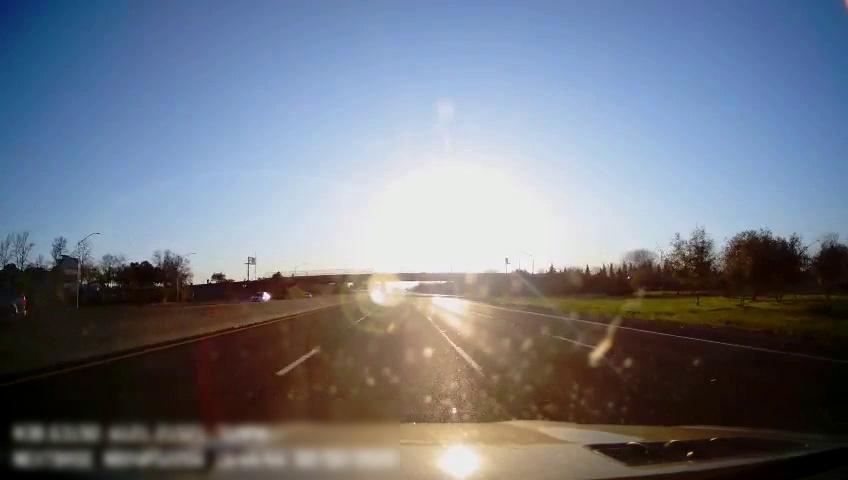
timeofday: Day
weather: Sunny
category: Drivable Space
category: Vehicles | Truck
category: Vehicles | SUV
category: Lanes | Alternate Lane
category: Lanes | Alternate Lane
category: Lanes | Current Lane
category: Lanes | Current Lane
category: Lanes | Alternate Lane